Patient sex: F
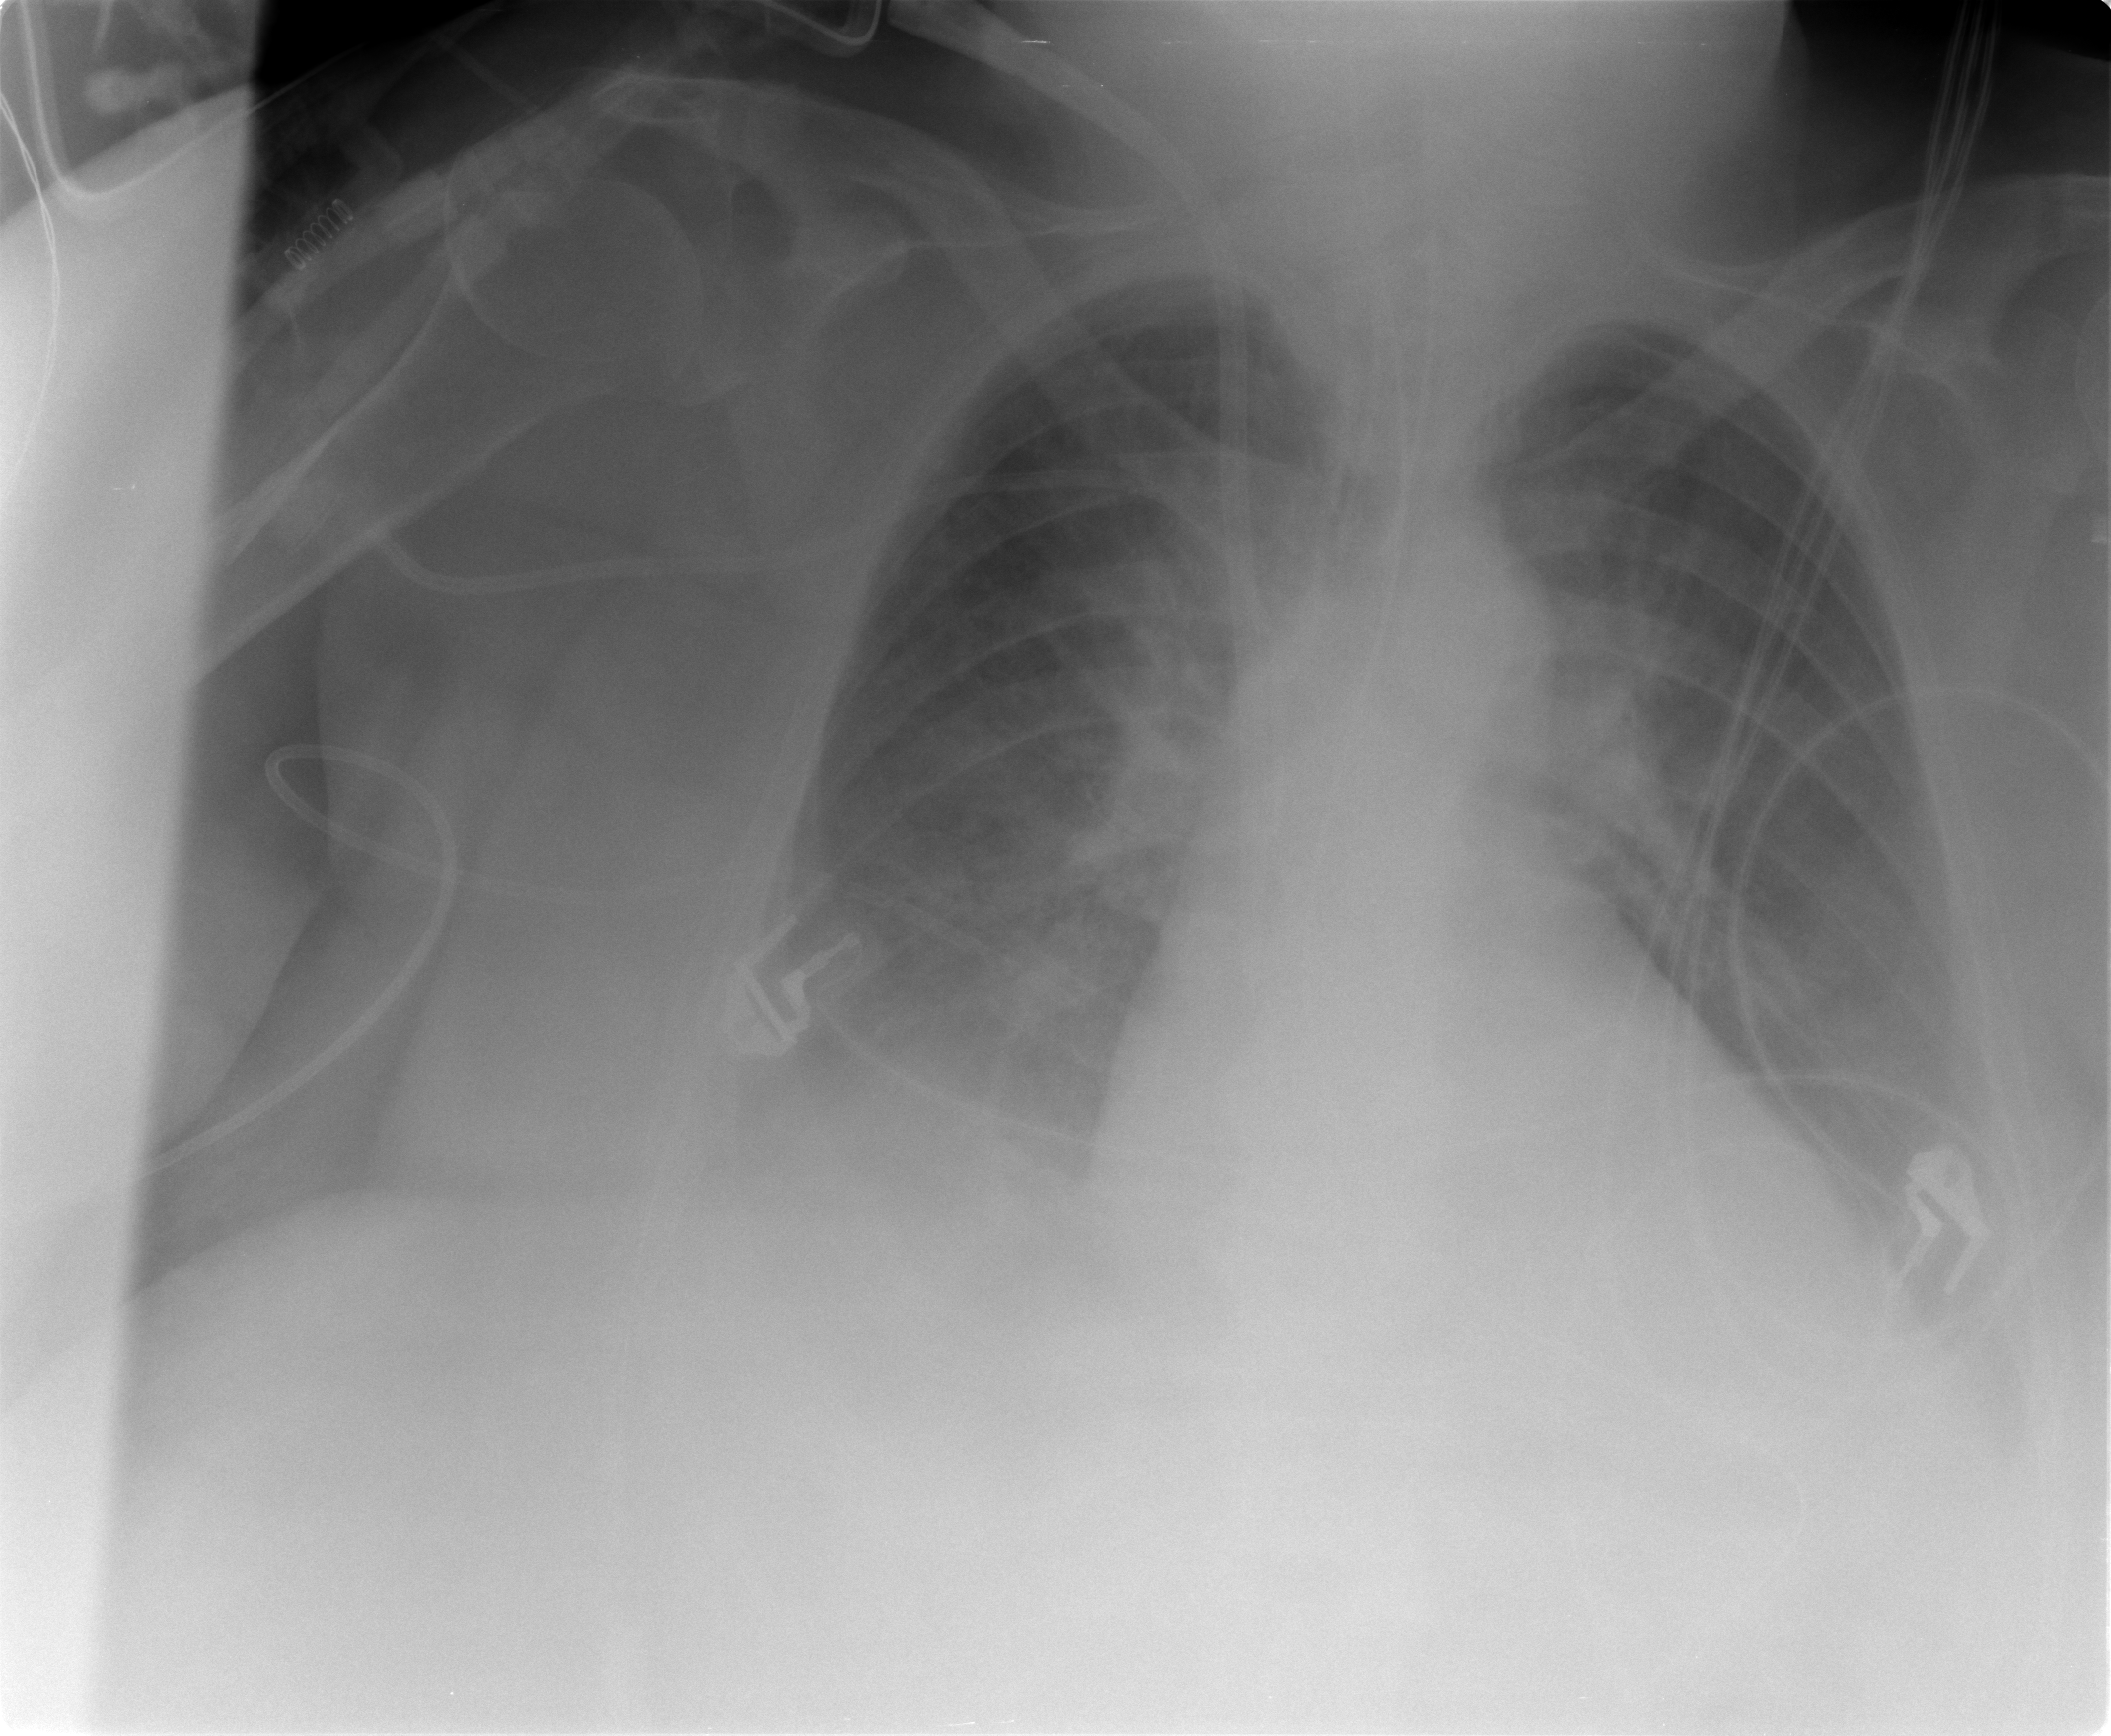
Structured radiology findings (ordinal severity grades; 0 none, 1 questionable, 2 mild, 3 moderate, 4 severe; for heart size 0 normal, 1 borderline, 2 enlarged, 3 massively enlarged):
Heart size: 2
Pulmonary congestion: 2
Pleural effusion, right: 3
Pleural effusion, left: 2
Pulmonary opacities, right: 2
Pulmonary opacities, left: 0
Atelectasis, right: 2
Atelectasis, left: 2